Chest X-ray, AP view. Patient: 21 years old, sex M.
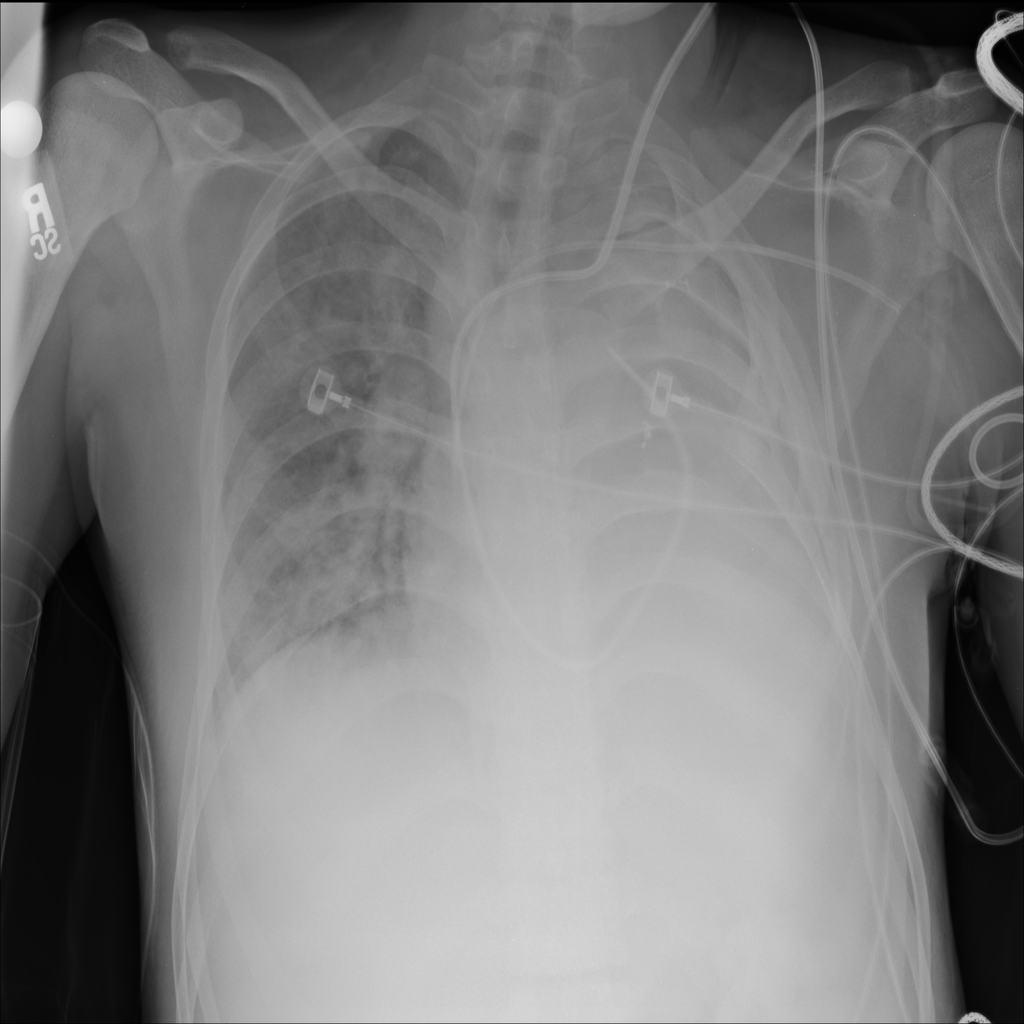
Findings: Infiltration